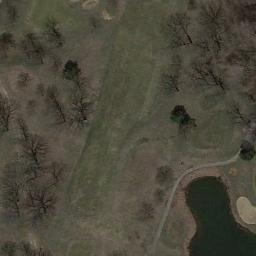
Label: golf_course